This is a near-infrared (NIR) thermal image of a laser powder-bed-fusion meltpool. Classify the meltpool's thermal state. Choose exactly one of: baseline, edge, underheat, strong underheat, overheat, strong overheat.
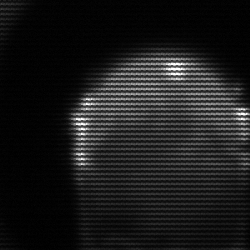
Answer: edge